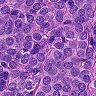
Metastatic tissue present: yes